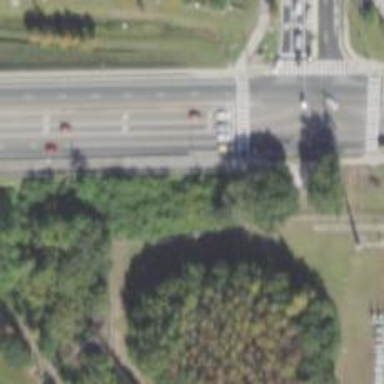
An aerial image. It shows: Crossing on cycleway.